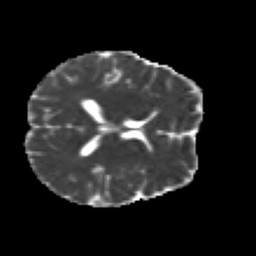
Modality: MD
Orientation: axial
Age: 27
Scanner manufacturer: siemens
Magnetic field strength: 3 T
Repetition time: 2.2 s
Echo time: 0.084 s